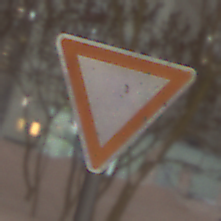
Verkehrszeichen: VorfahrtGewaehren
Umgebung: Outdoor, Urban
Tageszeit: Night
Wetter: Overcast
Licht: Artificial
Jahreszeit: Winter
Kontrast: MediumContrast